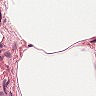
Metastatic tissue present: no